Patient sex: M
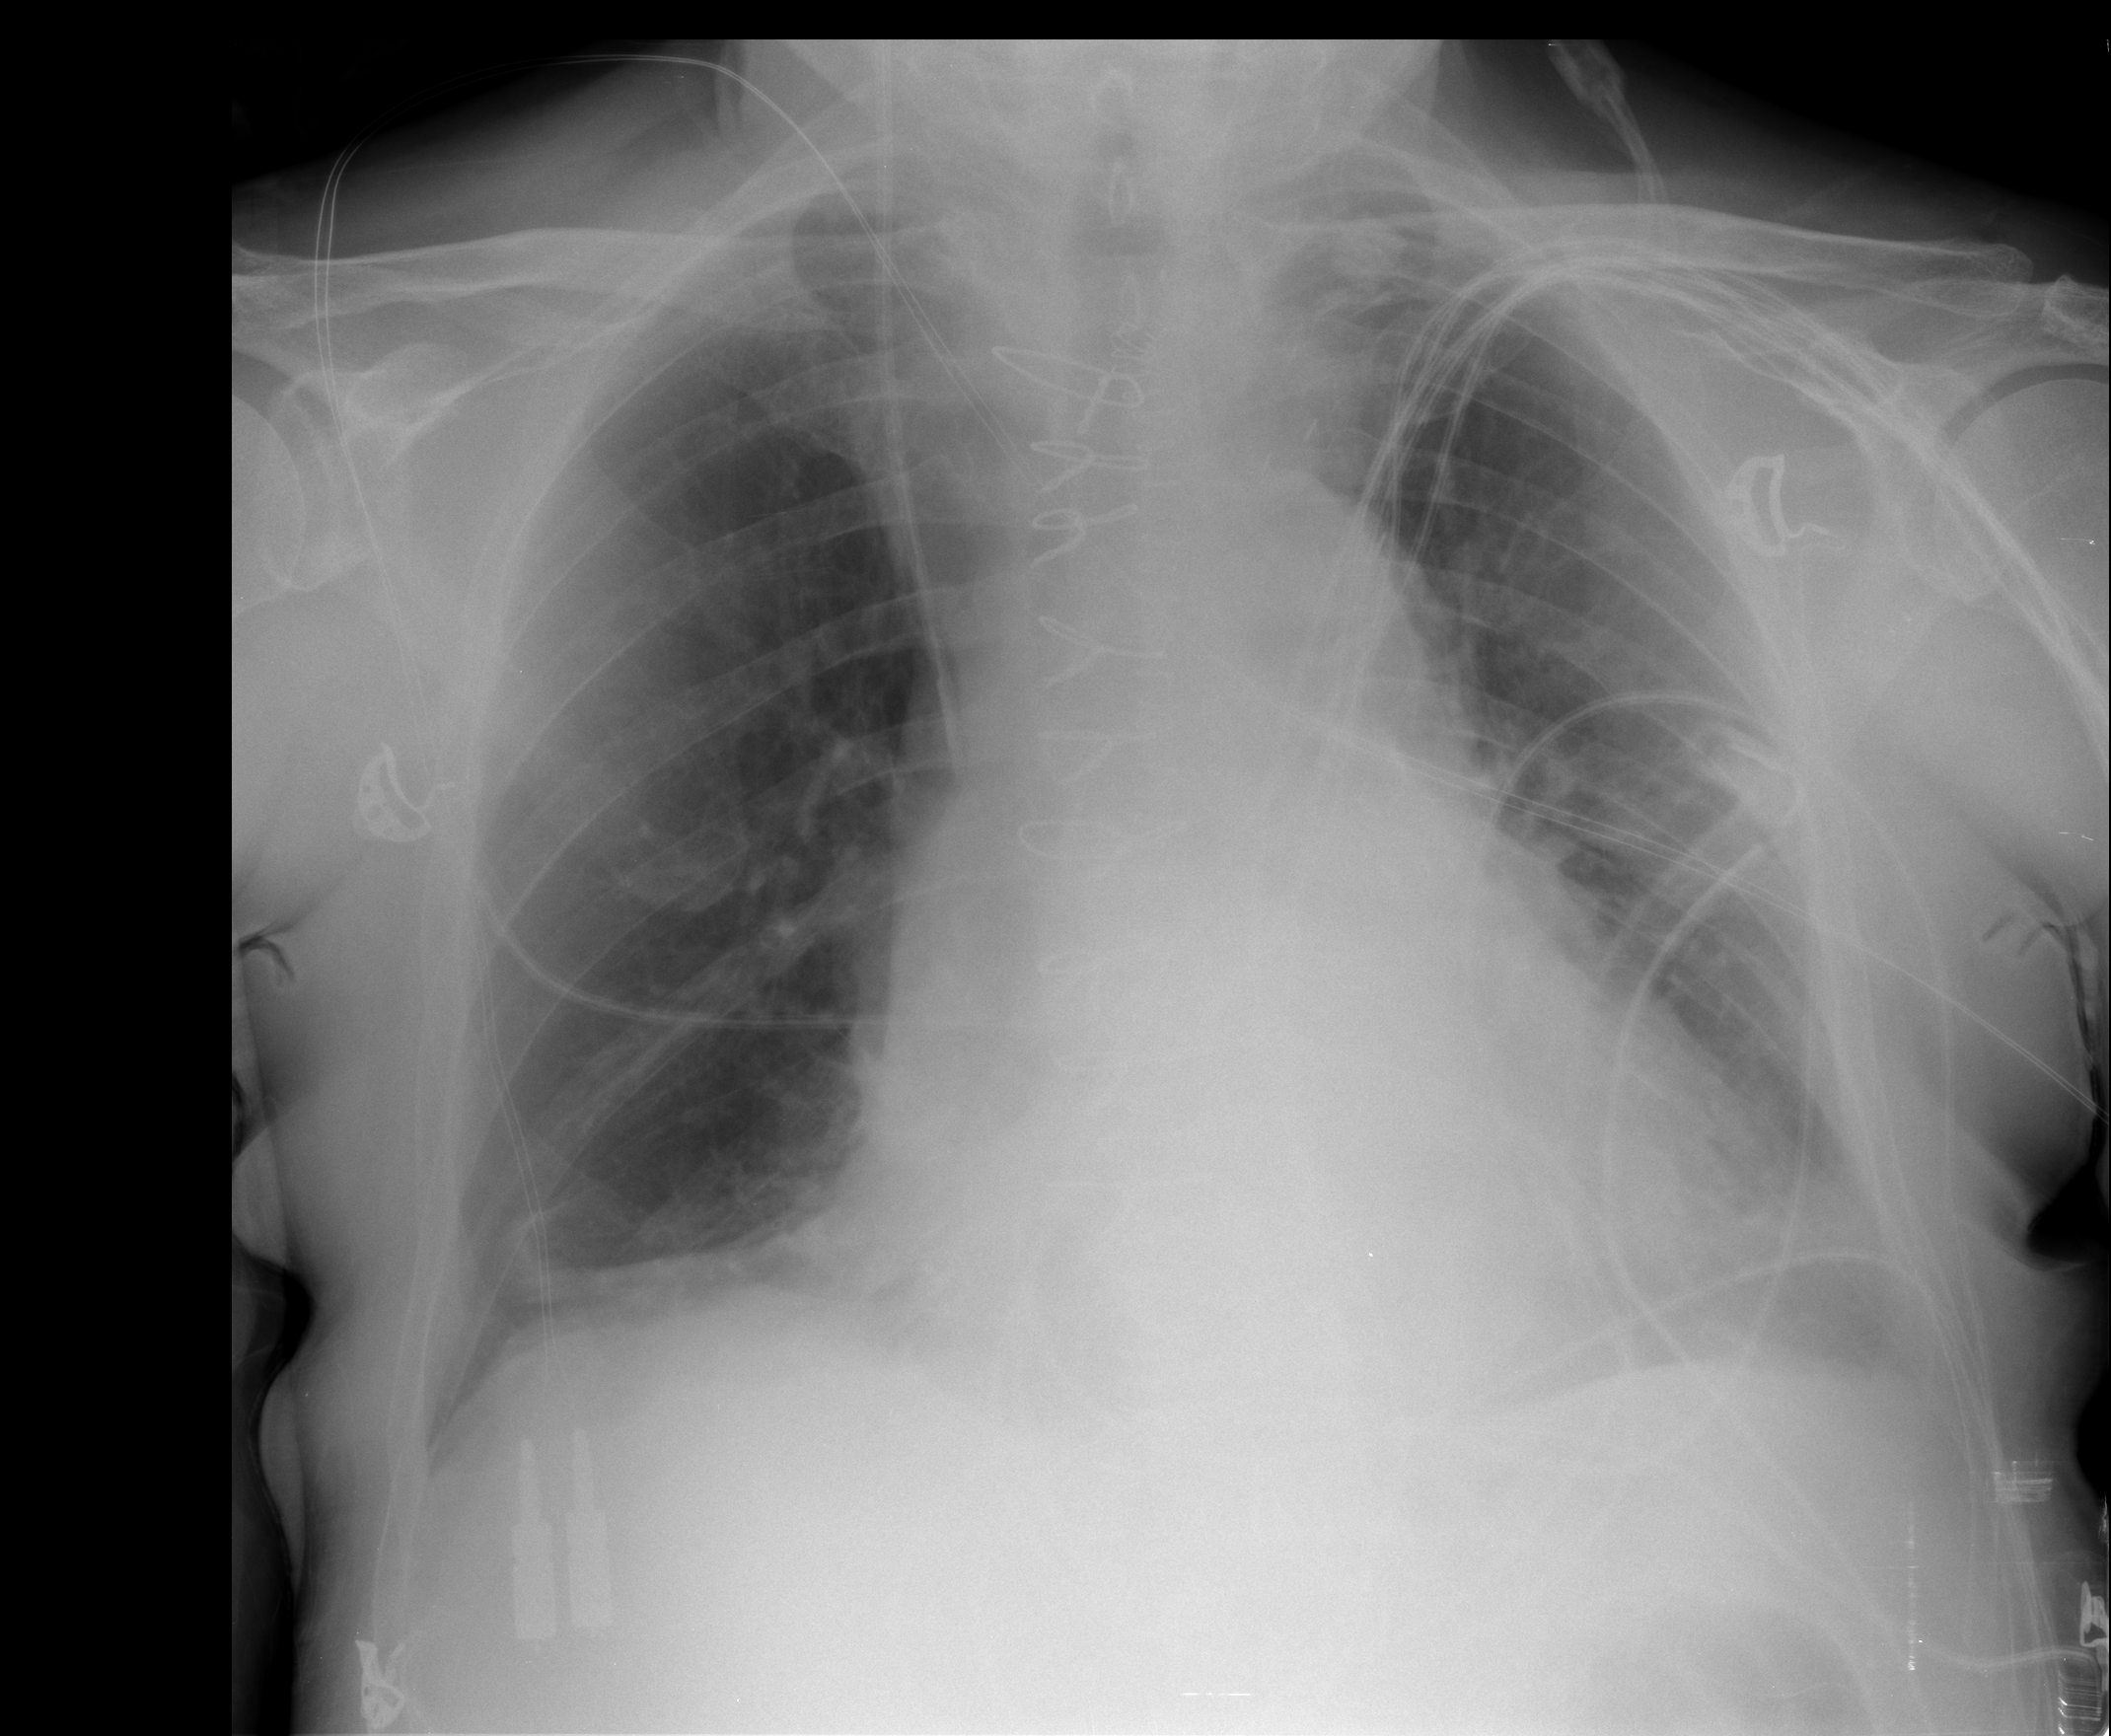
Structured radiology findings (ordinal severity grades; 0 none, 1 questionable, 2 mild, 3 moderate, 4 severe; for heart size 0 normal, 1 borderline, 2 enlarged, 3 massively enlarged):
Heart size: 2
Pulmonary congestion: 1
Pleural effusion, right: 1
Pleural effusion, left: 2
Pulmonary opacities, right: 0
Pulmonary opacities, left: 0
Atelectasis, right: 2
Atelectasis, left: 2